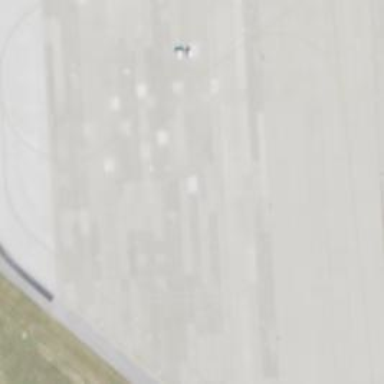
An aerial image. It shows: View of taxiway at the airport.